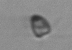
Label: Pyramimonas